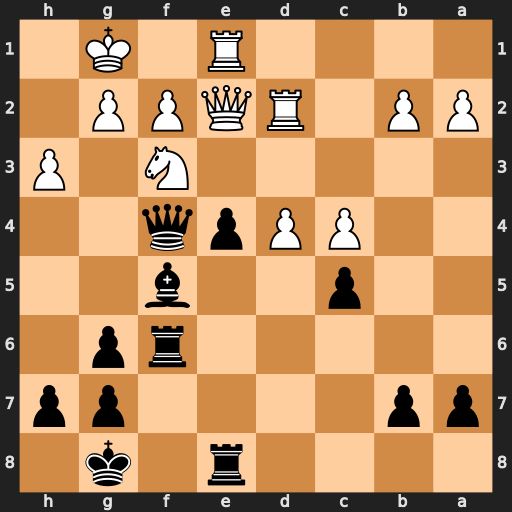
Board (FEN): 4r1k1/pp4pp/5rp1/2p2b2/2PPpq2/5N1P/PP1RQPP1/4R1K1
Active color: b
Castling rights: -
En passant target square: -
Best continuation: Rfe6 Nh2 e3